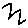
Label: zigzag